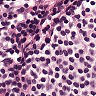
Metastatic tissue present: no